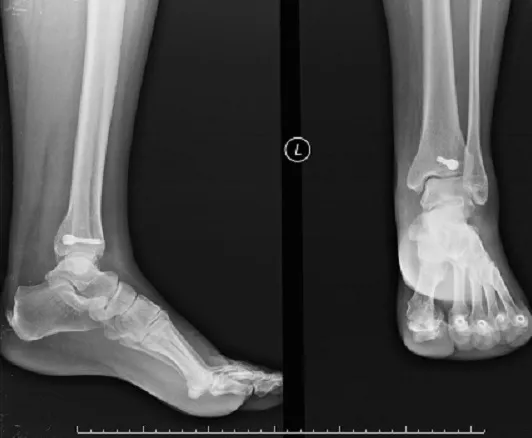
On final radiographies, union was verified.
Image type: radiology (x_ray)